Aerial crown-view tile of a tropical tree (Barro Colorado Island, Panama), acquired 20250715:
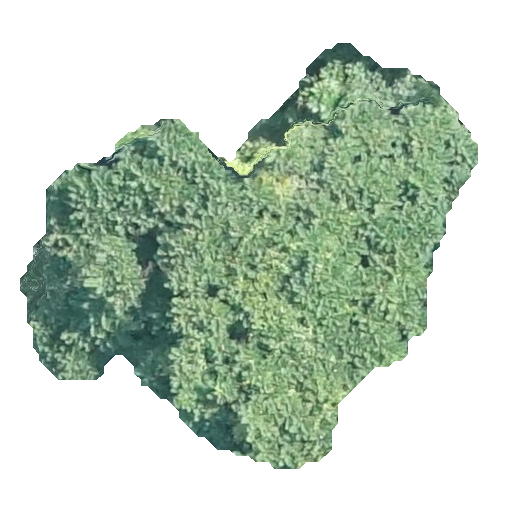
Species: Jacaranda copaia
GBIF accepted scientific name: Jacaranda copaia
Crown area: 174.358 m²